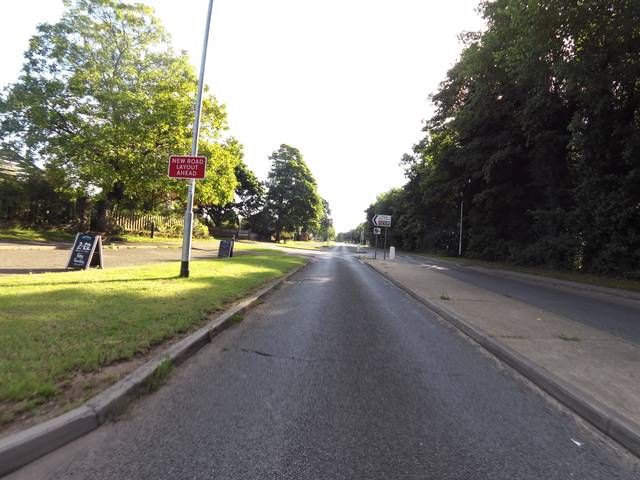
Region: United Kingdom
Coordinates: 52.07, 1.272